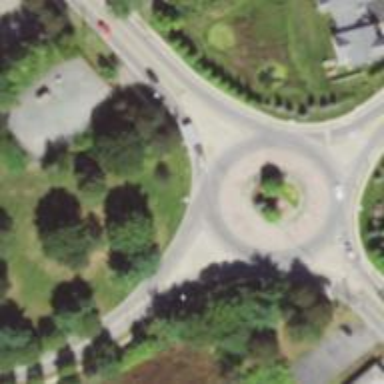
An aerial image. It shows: Roundabout at tertiary road junction.